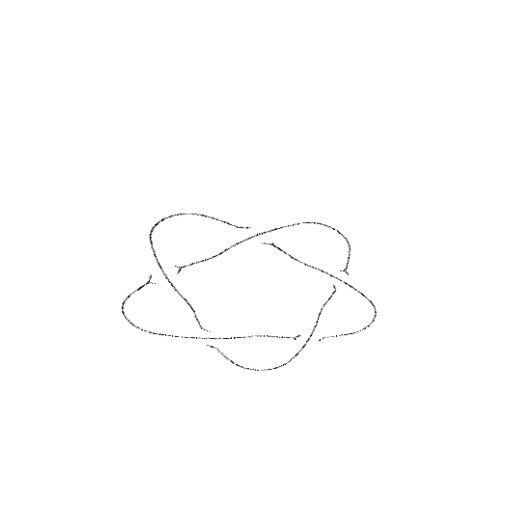
Crossing number: 5